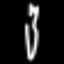
Label: fork